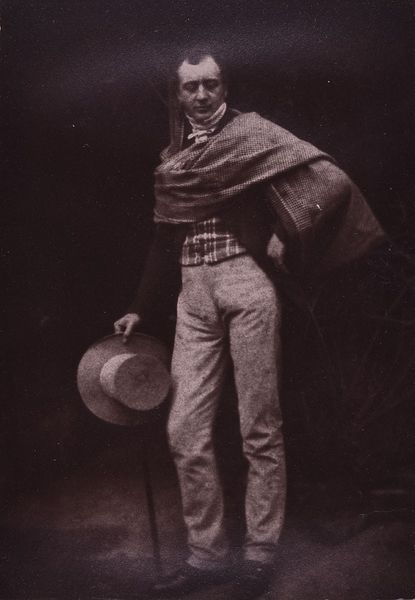
Titel: Mann mit Hut
Künstler: David Octavius Hill
Standort: Hamburg
Institution: Museum für Kunst und Gewerbe Hamburg
Schlagwörter: mann, umhang, hut, jacke, kleidung, portrait, figur, mantel, papier, gehstock, foto, fotografie, photographie, photo, cape, lichtbild, accessoires, bildwerke, angewandte und bildende kunst, hessische systematik, porträt, zubehör, porträtfotografie, porträtphotographie, pigmentdruck, kartonpassepartout